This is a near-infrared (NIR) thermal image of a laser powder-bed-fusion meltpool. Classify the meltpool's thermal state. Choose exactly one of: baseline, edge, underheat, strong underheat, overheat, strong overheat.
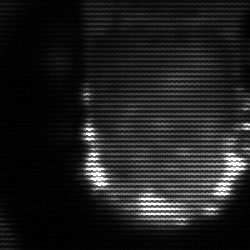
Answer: baseline